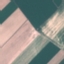
Label: AnnualCrop